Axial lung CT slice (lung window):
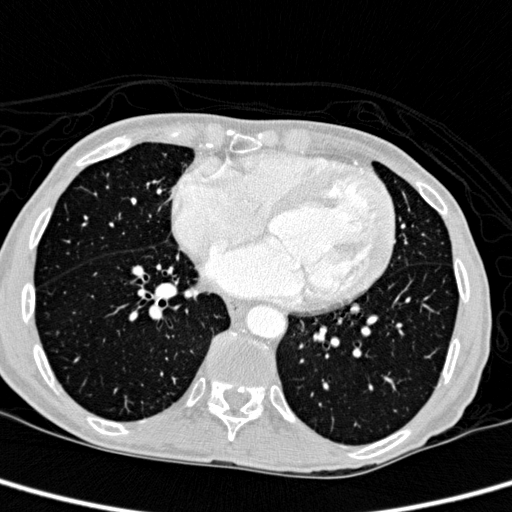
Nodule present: no